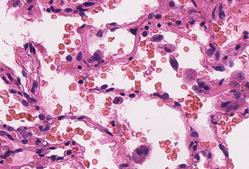
Tumor epithelial tissue: no
Tumor-associated stroma tissue: no
Normal tissue: yes